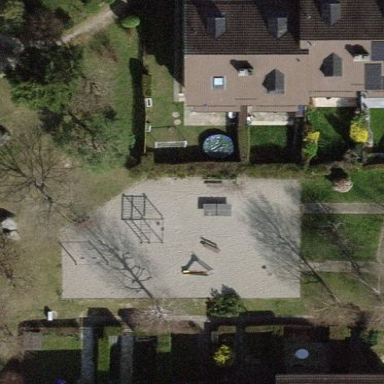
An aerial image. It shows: Playground area for leisure land.